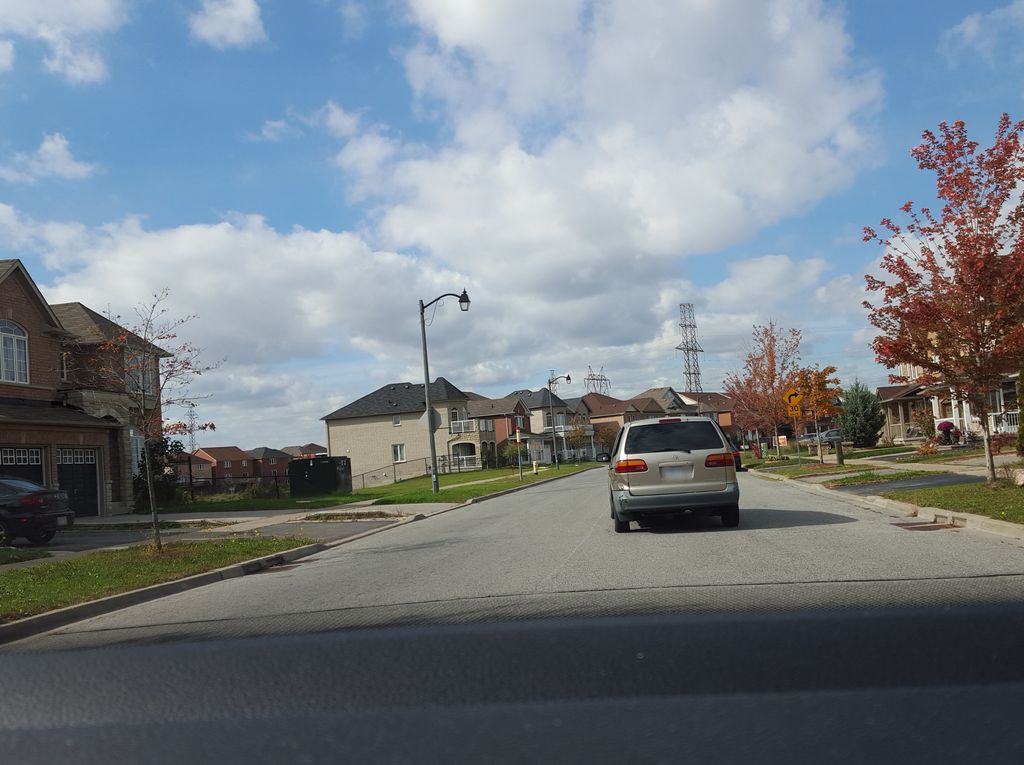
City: toronto